Question: I have a table like this one below. I have one dataset which returns data like this:
'''
Day Hour Title
-----------------------
Monday 2 Title1
Monday 4 Title2
Friday 5 Title3
.
.
.
.
'''
I need to fill the table depends of values in dataset, ie. first row of dataset will take place where first column(Monday) intersect with second row(2.).
How can I do this task.
I am using SSRS 2008.

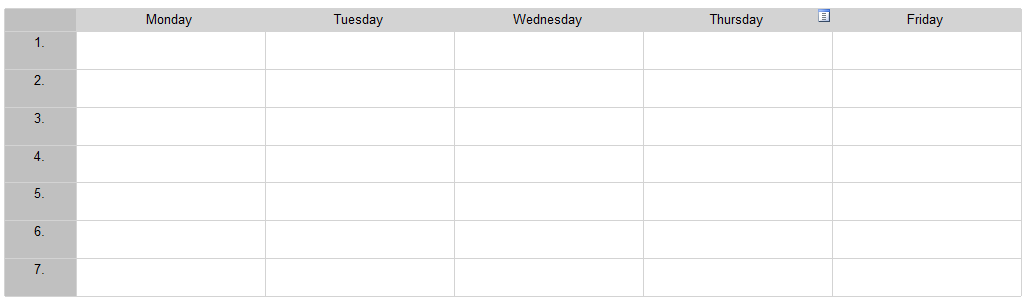
Answer: First, on database, I am creating two Common Table Expression or CTE, for days and hours respectively. Then, I am make CROSS JOIN between them, and thus form a one relation. Then I make left join with rest of needed tables, to get values (if exist, of course) for each combination from CROSS JOIN.
On reports, I am create matrix, related to dataset, which is linked with previously created stored procedure. For column group, I choose days, for row group I choose hours, on intersect I place specific values.
Really simple, but great job is done with cross joined two CTE's.